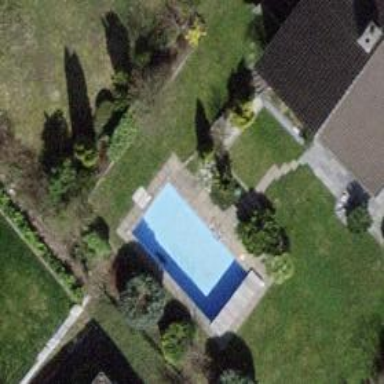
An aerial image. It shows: Swimming pool located in leisure land.